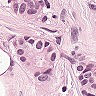
Metastatic tissue present: yes